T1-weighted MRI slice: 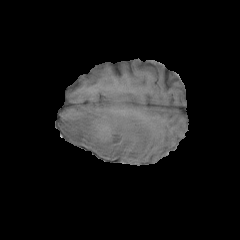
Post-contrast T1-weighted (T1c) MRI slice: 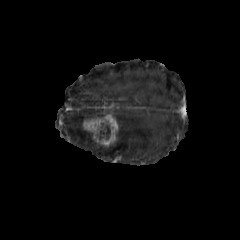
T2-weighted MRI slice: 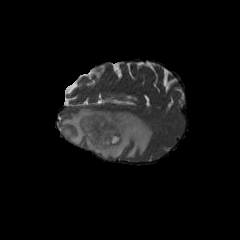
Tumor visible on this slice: yes